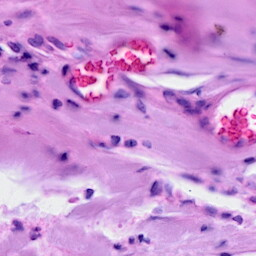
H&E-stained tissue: Breast